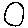
Label: circle